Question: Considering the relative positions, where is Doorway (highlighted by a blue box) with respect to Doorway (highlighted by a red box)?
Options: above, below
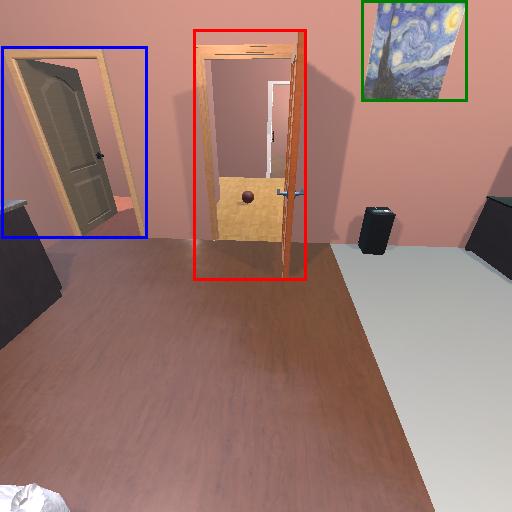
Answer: above